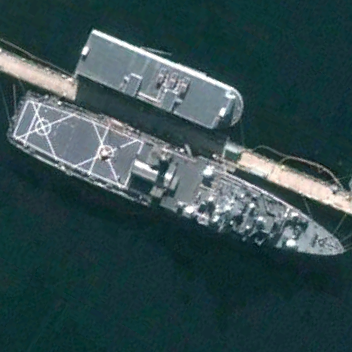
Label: combat